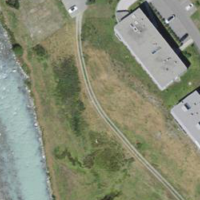
EUNIS habitat code: 54
Species observed at this site:
Turdus pilaris